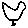
Label: bird